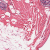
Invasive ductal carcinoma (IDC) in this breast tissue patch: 0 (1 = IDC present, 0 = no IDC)